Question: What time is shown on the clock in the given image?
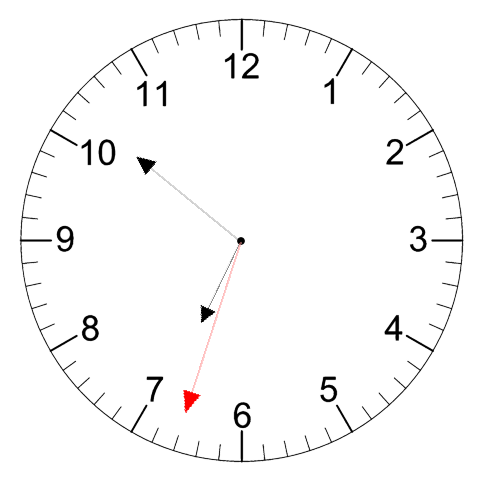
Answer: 06:51:33